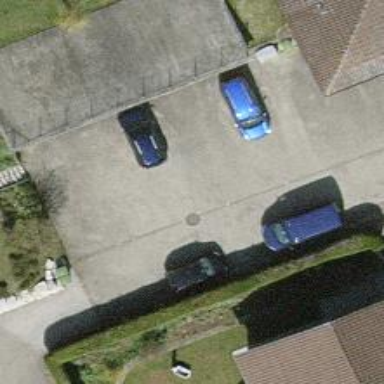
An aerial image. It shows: Group of garages.